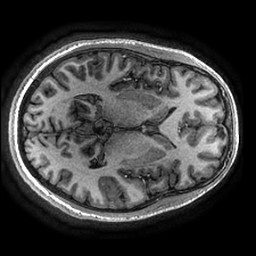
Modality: T1w
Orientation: axial
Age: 21
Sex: male
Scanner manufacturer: ge
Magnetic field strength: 3 T
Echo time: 0.002736 s